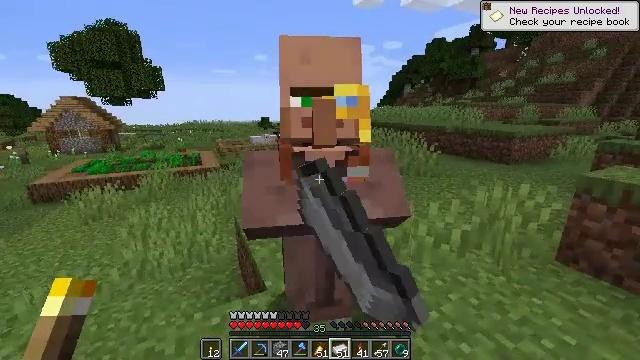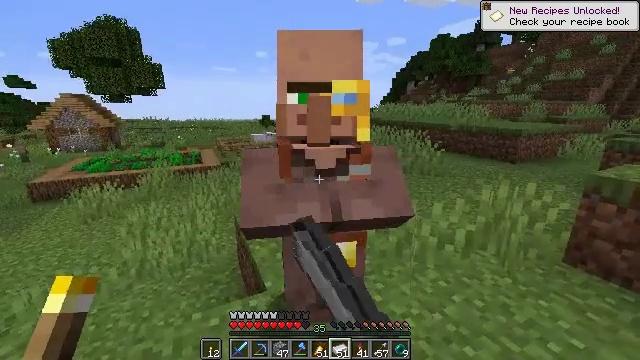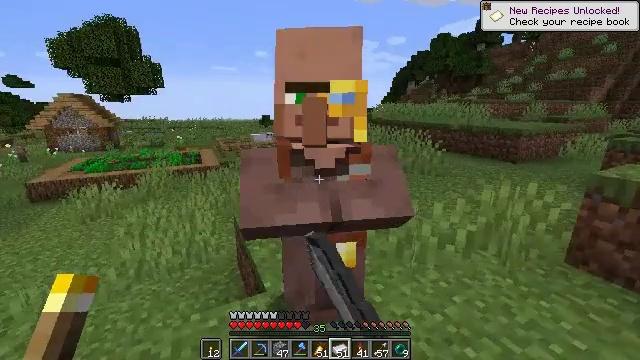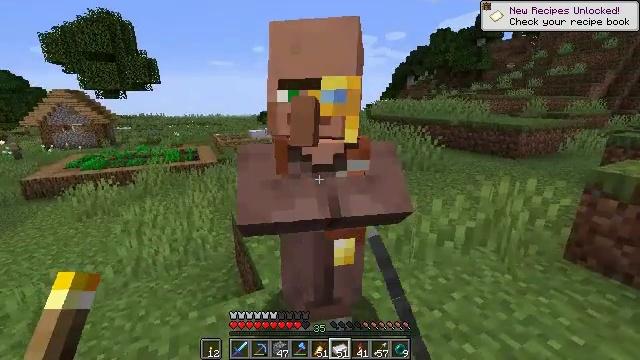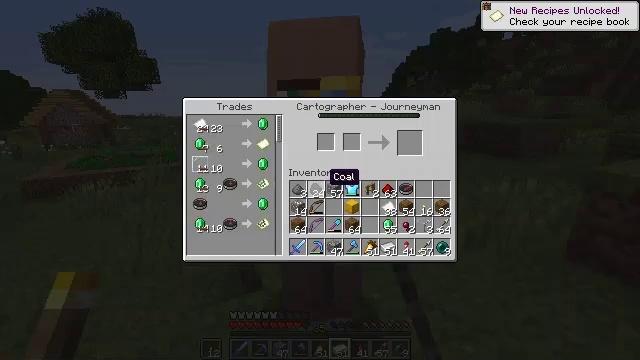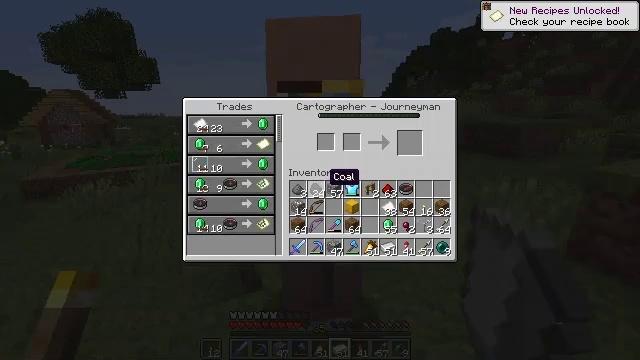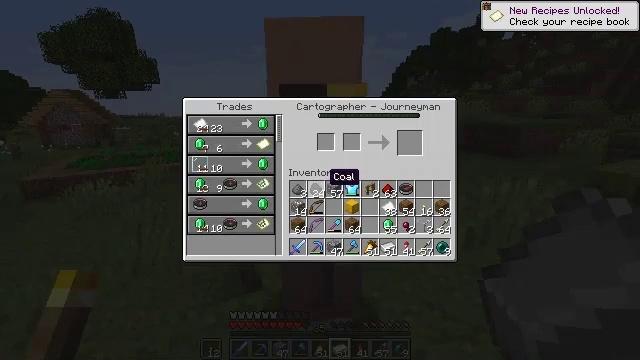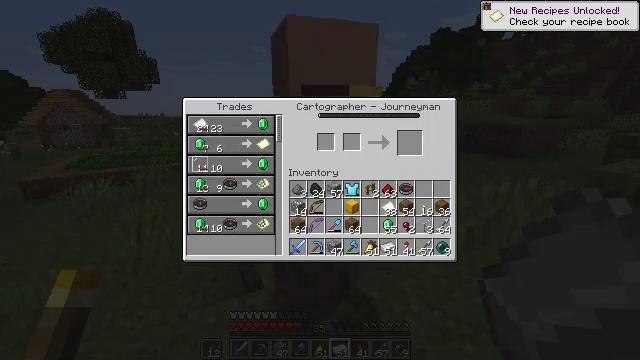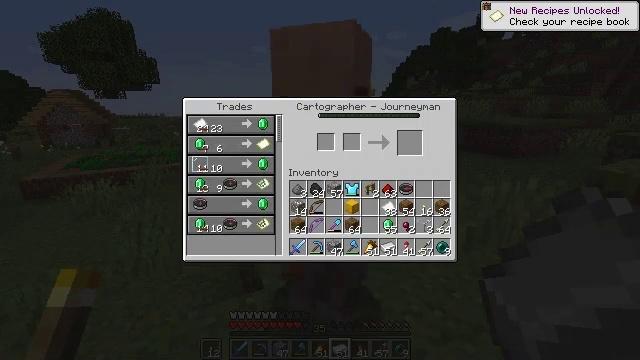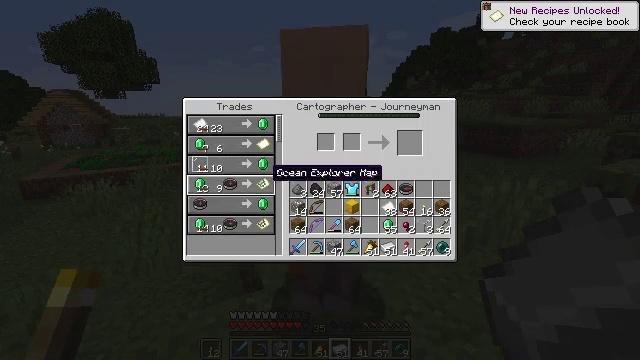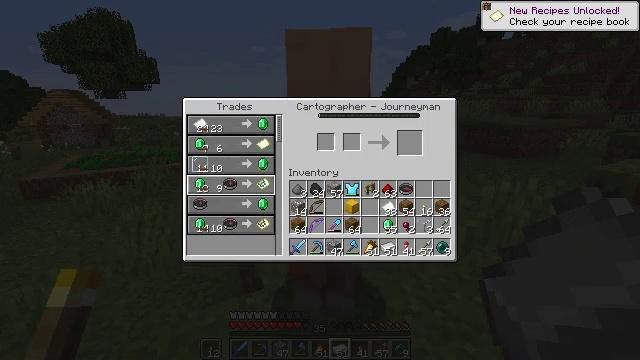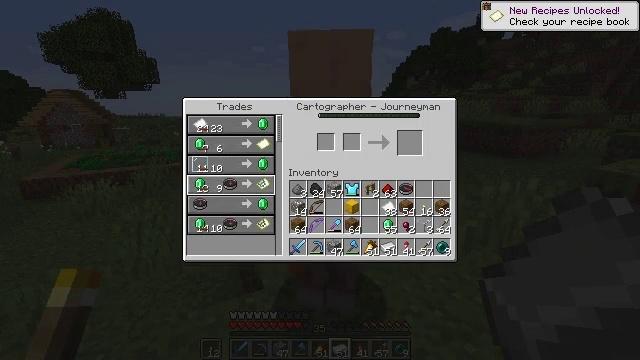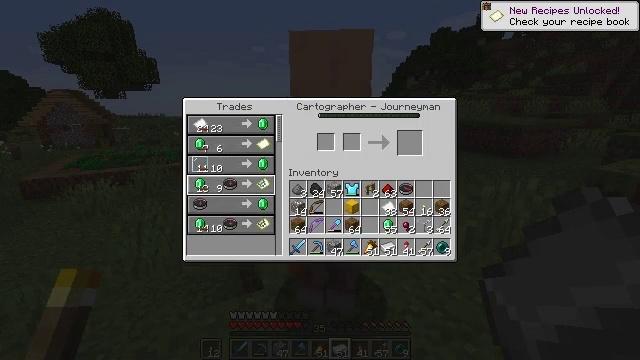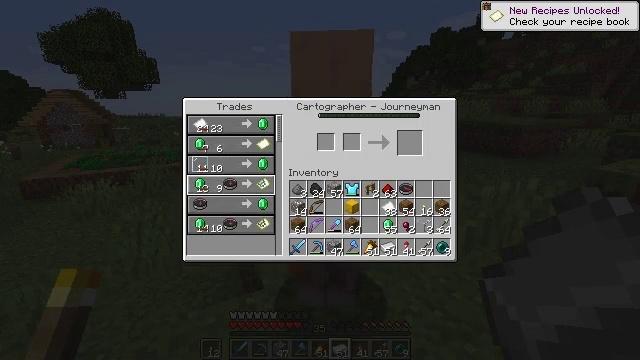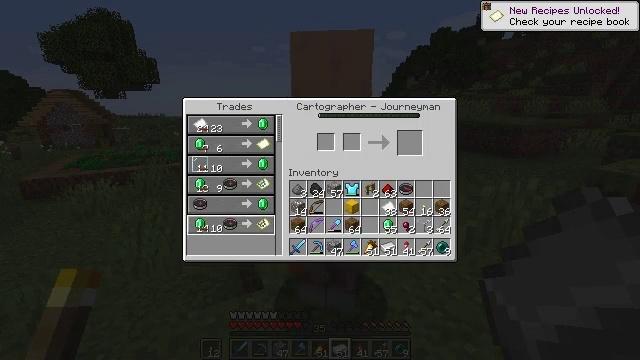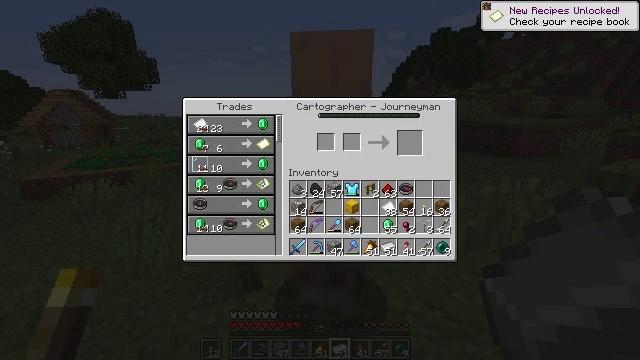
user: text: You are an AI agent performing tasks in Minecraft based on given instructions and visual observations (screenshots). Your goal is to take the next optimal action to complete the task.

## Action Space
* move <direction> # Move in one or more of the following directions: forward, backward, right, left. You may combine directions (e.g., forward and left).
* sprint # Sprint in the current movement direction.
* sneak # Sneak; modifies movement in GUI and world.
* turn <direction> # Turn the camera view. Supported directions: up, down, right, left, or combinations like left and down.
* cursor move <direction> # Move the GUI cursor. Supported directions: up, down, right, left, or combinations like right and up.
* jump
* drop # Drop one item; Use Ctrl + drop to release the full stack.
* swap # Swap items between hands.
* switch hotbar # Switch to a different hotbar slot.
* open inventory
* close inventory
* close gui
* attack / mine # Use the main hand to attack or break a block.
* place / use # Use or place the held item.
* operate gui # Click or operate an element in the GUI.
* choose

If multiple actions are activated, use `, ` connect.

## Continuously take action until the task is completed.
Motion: motion action
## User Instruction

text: Use paper to craft a filled map.
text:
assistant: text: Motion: use / place
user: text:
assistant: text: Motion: no_op
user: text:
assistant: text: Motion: no_op
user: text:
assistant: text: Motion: open gui
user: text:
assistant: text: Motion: no_op
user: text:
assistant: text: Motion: no_op
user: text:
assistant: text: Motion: no_op
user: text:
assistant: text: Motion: cursor move left
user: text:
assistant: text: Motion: cursor move left
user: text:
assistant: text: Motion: cursor move left
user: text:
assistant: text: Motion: no_op
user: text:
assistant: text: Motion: no_op
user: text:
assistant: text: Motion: no_op
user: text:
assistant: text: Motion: cursor move right and down
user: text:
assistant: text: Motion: cursor move down
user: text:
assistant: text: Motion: no_op
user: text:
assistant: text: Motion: no_op
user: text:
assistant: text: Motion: no_op
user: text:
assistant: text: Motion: no_op
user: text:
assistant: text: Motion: operate gui
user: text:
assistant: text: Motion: operate gui
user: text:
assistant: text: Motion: cursor move right
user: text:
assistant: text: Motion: cursor move right
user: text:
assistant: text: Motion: no_op
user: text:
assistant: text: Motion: no_op
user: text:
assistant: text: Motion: cursor move up
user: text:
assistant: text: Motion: cursor move right and up
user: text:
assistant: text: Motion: cursor move right and up
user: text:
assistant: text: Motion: cursor move right and up
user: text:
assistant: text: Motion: no_op